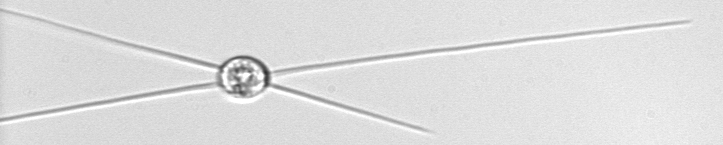
Label: Chaetoceros_danicus